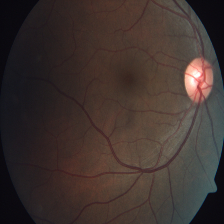
Diabetic retinopathy grade: Severe